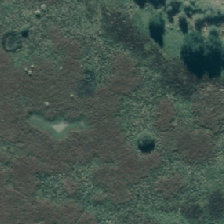
Land cover: lake_pond